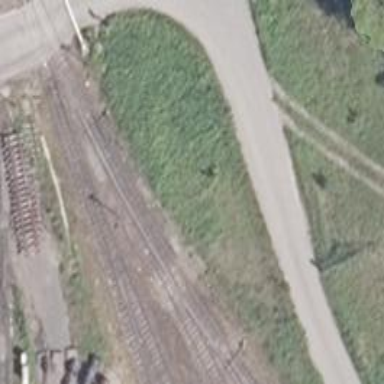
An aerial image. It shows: Railway switch.